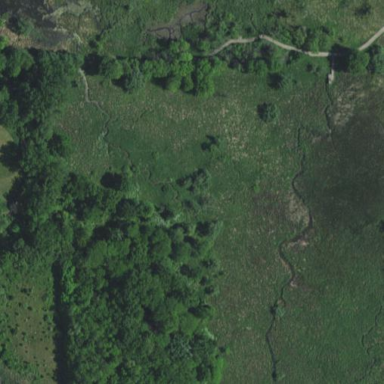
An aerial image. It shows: Marshy wetland area.